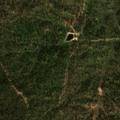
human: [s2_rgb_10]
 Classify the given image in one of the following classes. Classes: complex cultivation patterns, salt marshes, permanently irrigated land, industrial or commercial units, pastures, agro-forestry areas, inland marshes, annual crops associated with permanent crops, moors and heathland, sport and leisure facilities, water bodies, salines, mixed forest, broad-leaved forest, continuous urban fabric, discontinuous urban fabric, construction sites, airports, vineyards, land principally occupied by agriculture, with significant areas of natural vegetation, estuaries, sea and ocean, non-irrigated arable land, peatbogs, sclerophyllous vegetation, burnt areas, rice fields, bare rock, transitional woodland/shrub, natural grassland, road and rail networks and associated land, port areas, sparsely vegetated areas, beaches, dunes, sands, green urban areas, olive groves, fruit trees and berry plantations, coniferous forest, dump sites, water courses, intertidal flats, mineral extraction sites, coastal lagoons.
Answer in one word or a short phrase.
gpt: agro-forestry areas